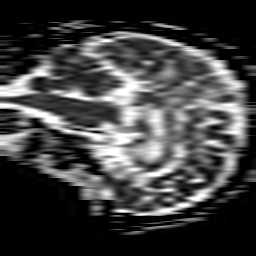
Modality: ADC
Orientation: sagittal
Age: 71
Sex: female
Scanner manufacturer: philips
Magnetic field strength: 1.5 T
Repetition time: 3.547 s
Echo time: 0.09411 s